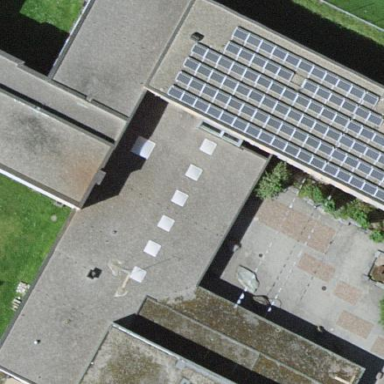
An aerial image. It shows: School building.